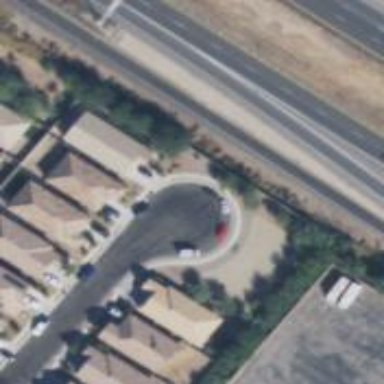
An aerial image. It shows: Turning circle on the road.